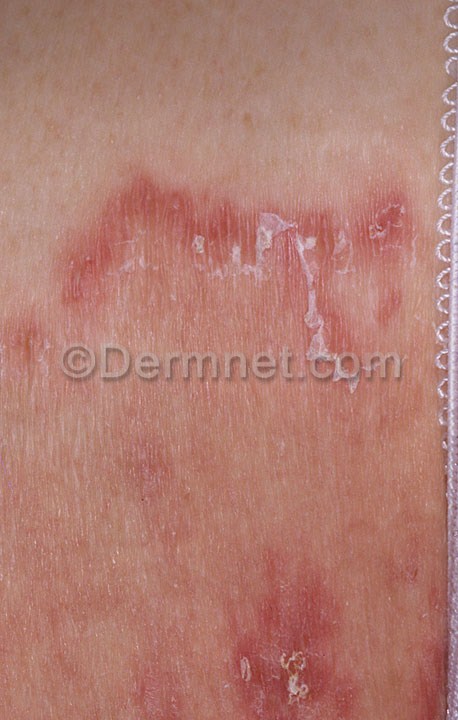
Disease: Tinea Ringworm Candidiasis and other Fungal Infections